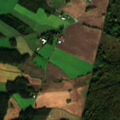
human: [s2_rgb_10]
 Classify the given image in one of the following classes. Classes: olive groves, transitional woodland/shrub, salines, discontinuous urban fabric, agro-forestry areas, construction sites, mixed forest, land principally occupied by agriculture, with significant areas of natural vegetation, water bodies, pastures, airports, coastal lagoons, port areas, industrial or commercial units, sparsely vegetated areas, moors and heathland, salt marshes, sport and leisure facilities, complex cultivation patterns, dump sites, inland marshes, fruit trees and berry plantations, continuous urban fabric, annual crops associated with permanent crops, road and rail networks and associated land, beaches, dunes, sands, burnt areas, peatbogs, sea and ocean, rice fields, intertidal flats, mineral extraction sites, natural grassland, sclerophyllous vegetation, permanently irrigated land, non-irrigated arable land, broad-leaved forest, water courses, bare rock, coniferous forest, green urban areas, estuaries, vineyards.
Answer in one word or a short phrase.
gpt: non-irrigated arable land, land principally occupied by agriculture, with significant areas of natural vegetation, broad-leaved forest, coniferous forest